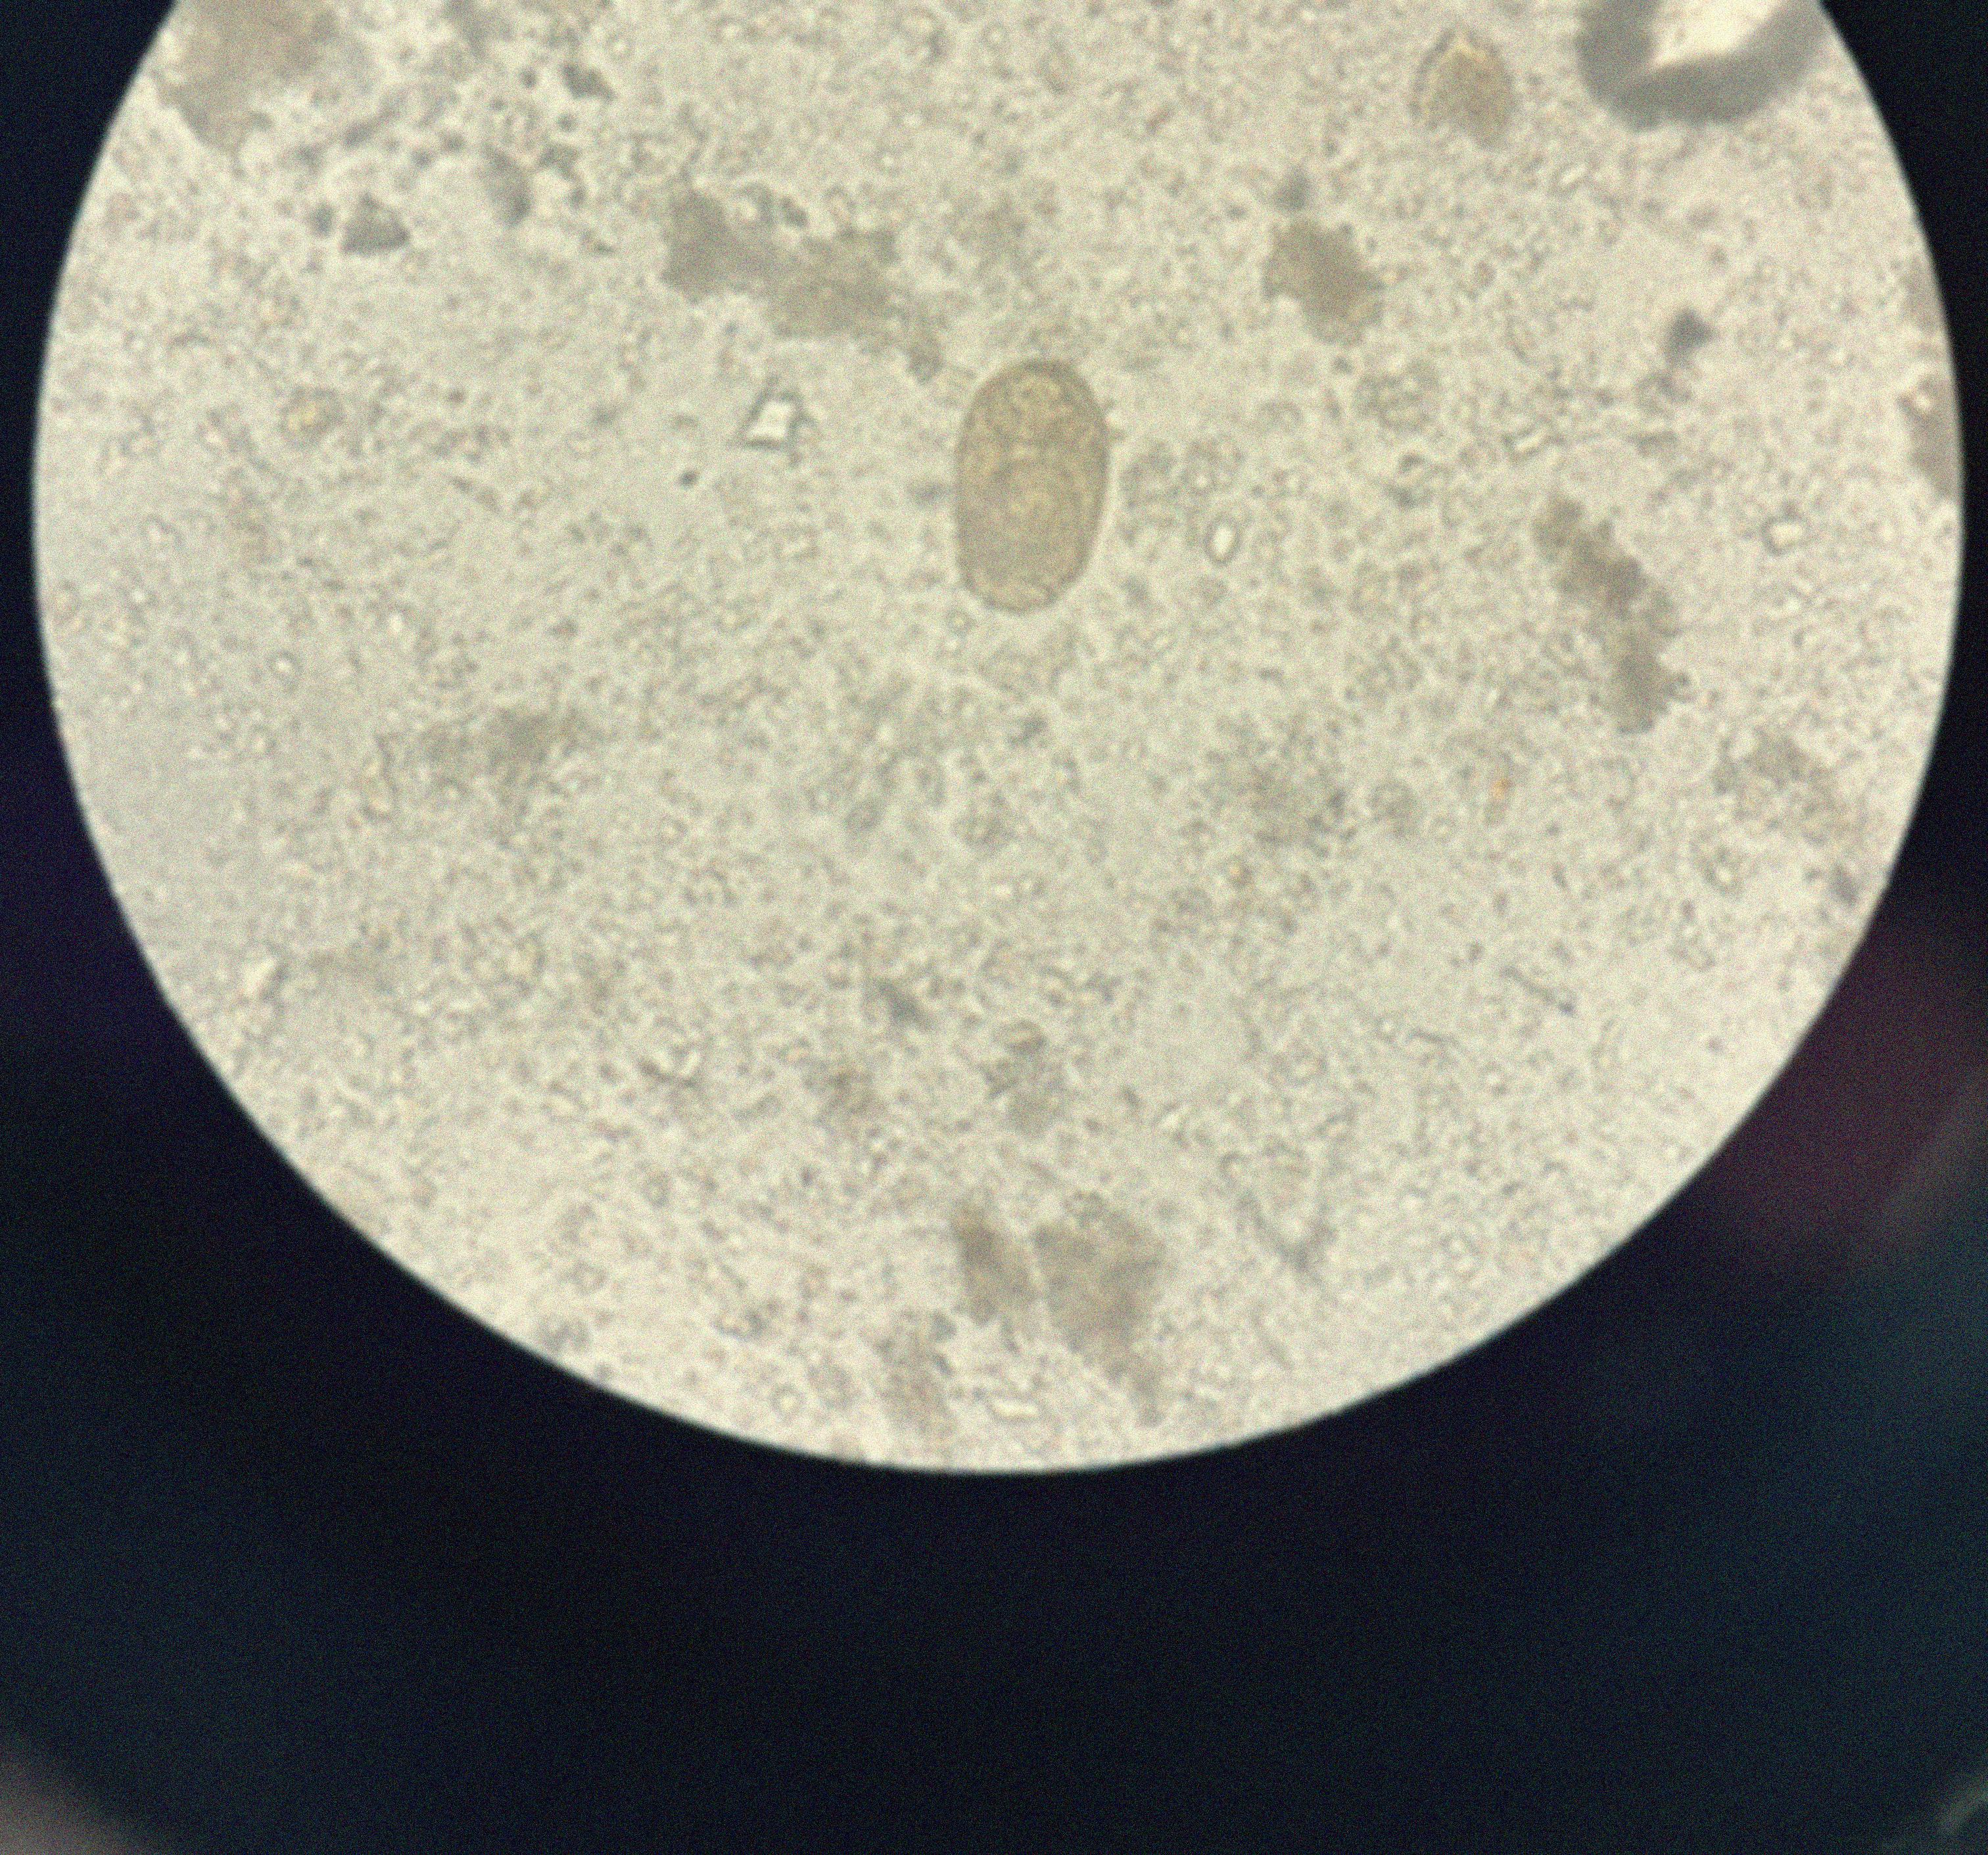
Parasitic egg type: Paragonimus spp